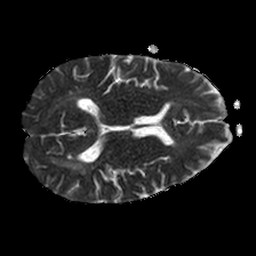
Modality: ADC
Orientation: axial
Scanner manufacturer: philips
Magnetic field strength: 1.5 T
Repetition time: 3.395 s
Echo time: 0.06922 s